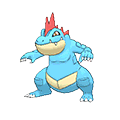
Pok\u00e9mon: feraligatr